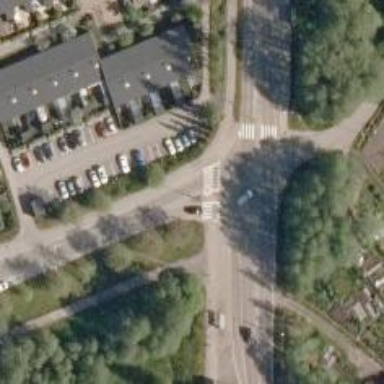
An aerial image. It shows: Road with "give way" sign.